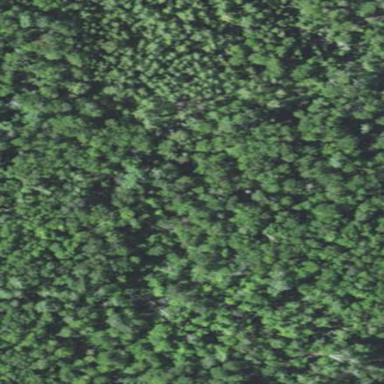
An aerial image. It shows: Beautiful woodland area.